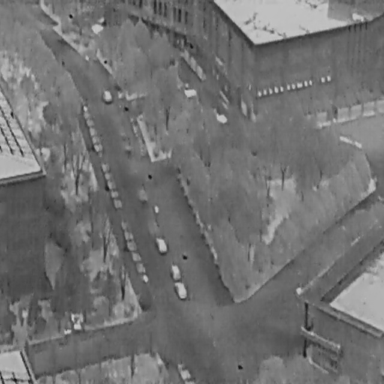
There are four Cars in the infrared image.